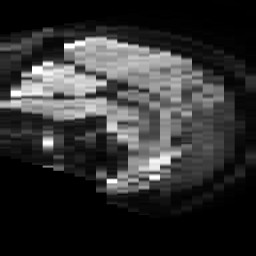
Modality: TRACE
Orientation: sagittal
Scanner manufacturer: philips
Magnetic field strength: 3 T
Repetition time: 3.756 s
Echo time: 0.05947 s